Interaction volume radius: 5 \u00c5
Interaction volume height: 10 \u00c5
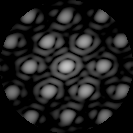
Disorder parameter: 0.1068